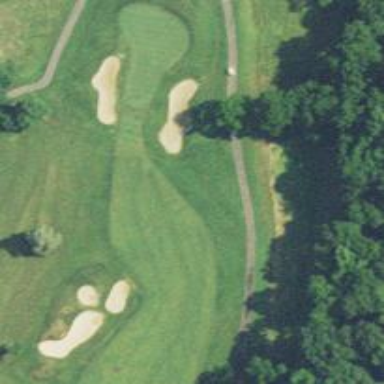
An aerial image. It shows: Golf hole.